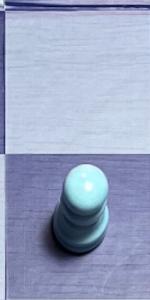
Label: Pawn_White